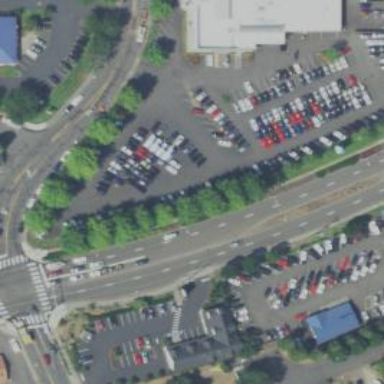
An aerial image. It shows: Car shop.